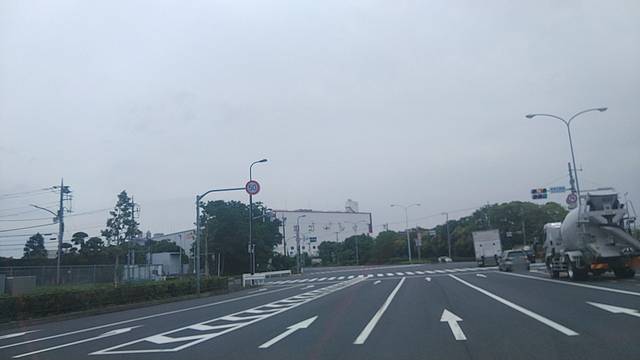
Region: Japan
Coordinates: 35.585, 139.765